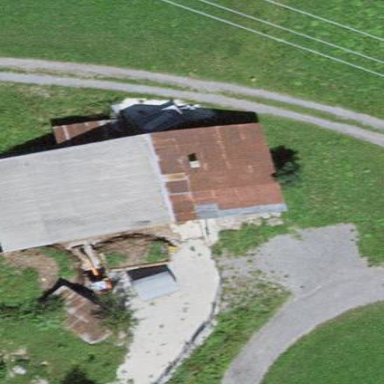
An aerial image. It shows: Farm building.